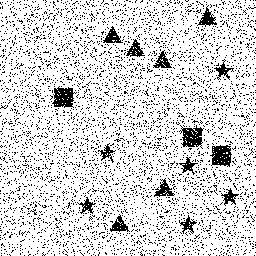
Squares: 3
Triangles: 6
Stars: 6
Total shapes: 15